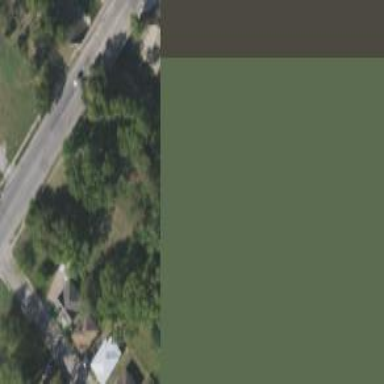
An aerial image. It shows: Grassy plot in zoning area.